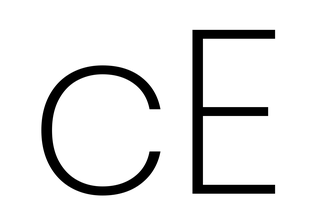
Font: Poppins-ExtraLight